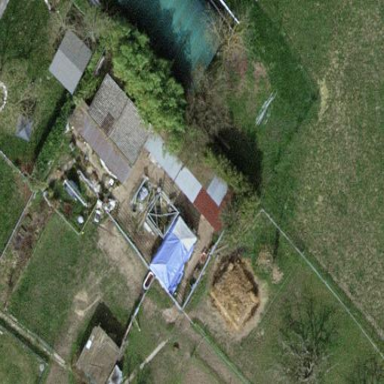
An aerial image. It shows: Shed.